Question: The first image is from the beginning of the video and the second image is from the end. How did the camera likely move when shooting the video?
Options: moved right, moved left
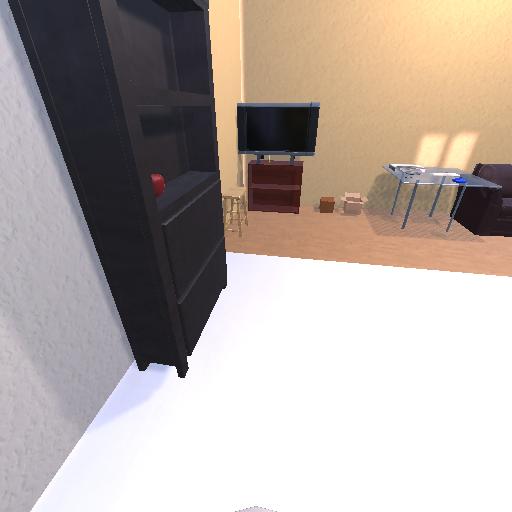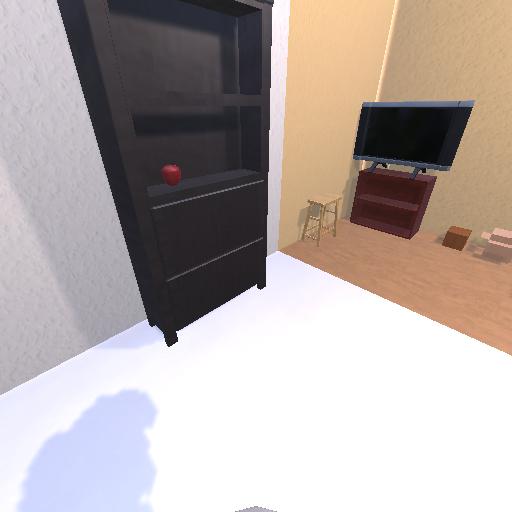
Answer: moved right